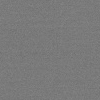
Atmospheric dust classification: dusty